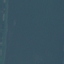
Land use / land cover class: SeaLake